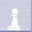
Piece: wP